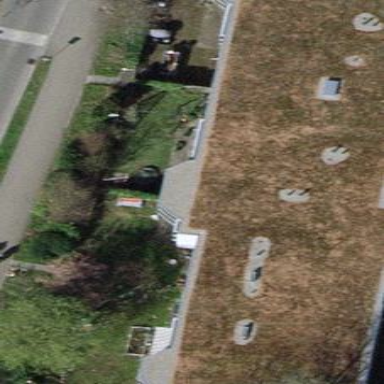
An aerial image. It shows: Building with apartments and flat roof.